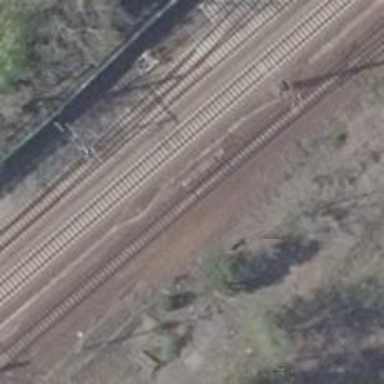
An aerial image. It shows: Railway switch with the turnout side on the right.